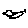
Label: bird